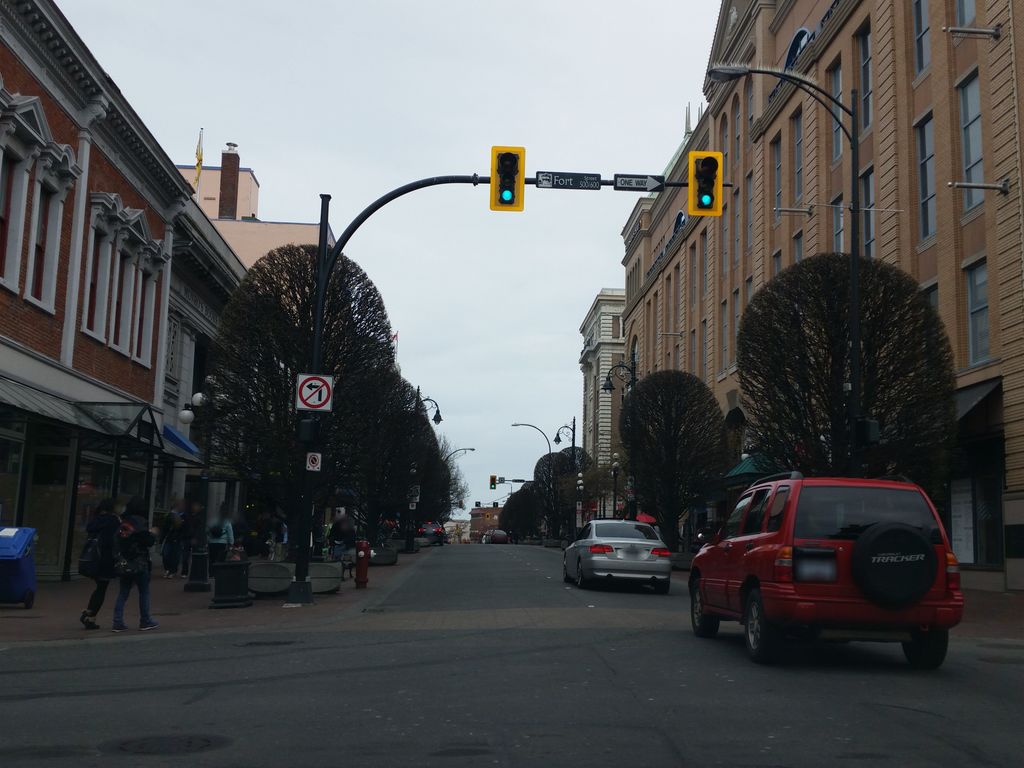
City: victoria